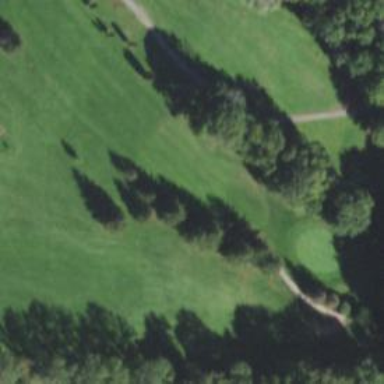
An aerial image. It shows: View of golf hole.